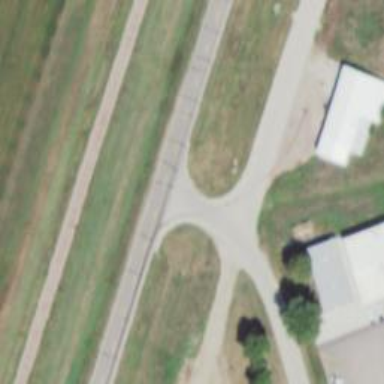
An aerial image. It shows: Primary highway.